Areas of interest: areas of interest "Logistics and Express Delivery"
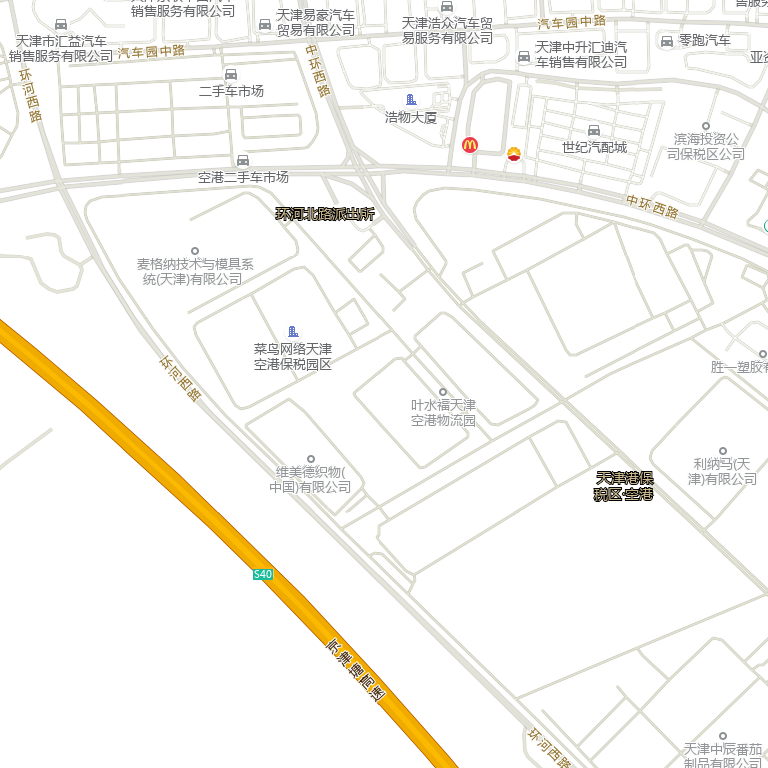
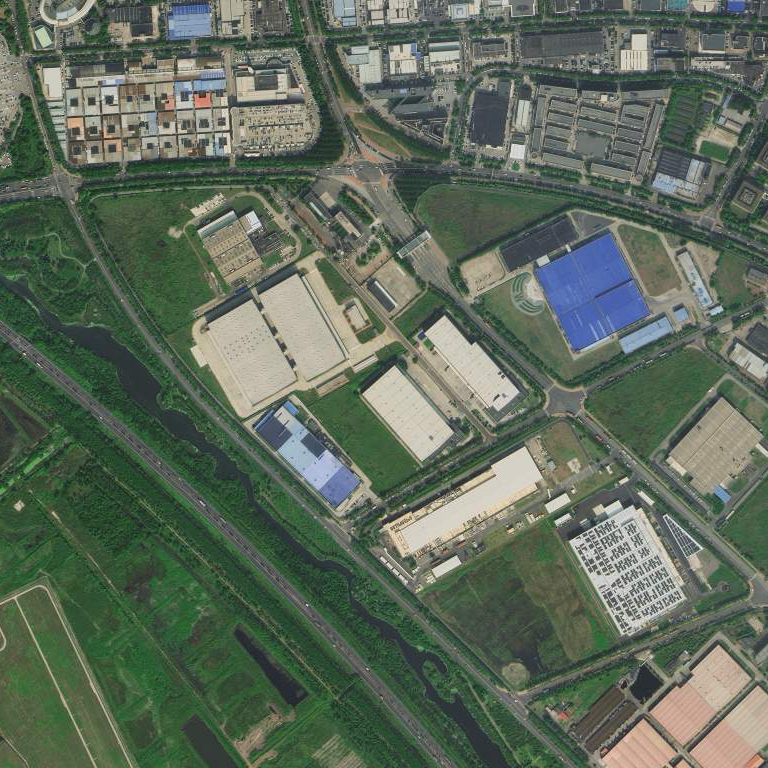